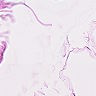
Metastatic tissue present: no